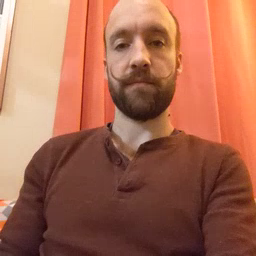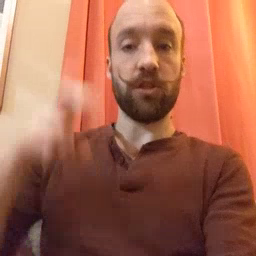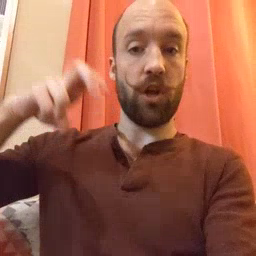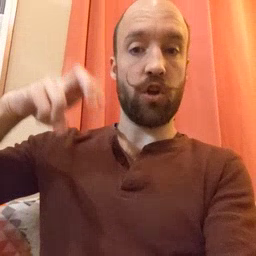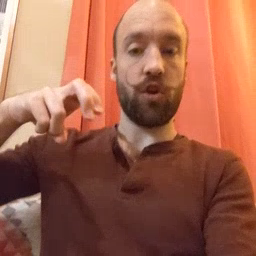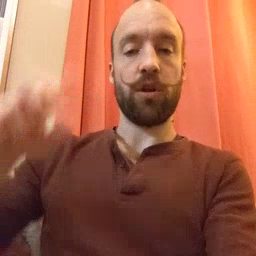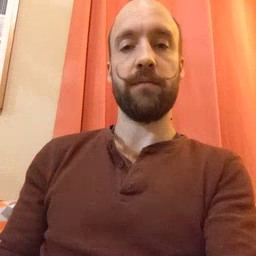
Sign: chair